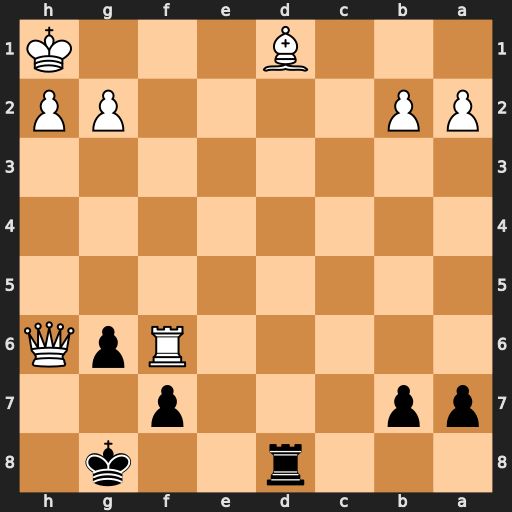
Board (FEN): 3r2k1/pp3p2/5RpQ/8/8/8/PP4PP/3B3K
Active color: b
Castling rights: -
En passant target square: -
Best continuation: Rxd1+ Rf1 Rxf1#